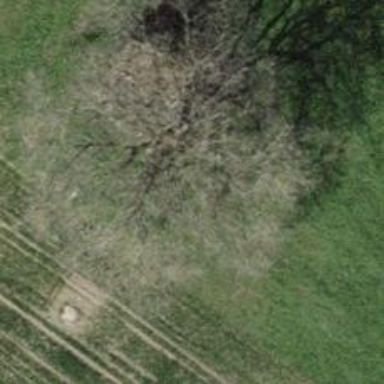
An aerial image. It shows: Natural landmark tree.